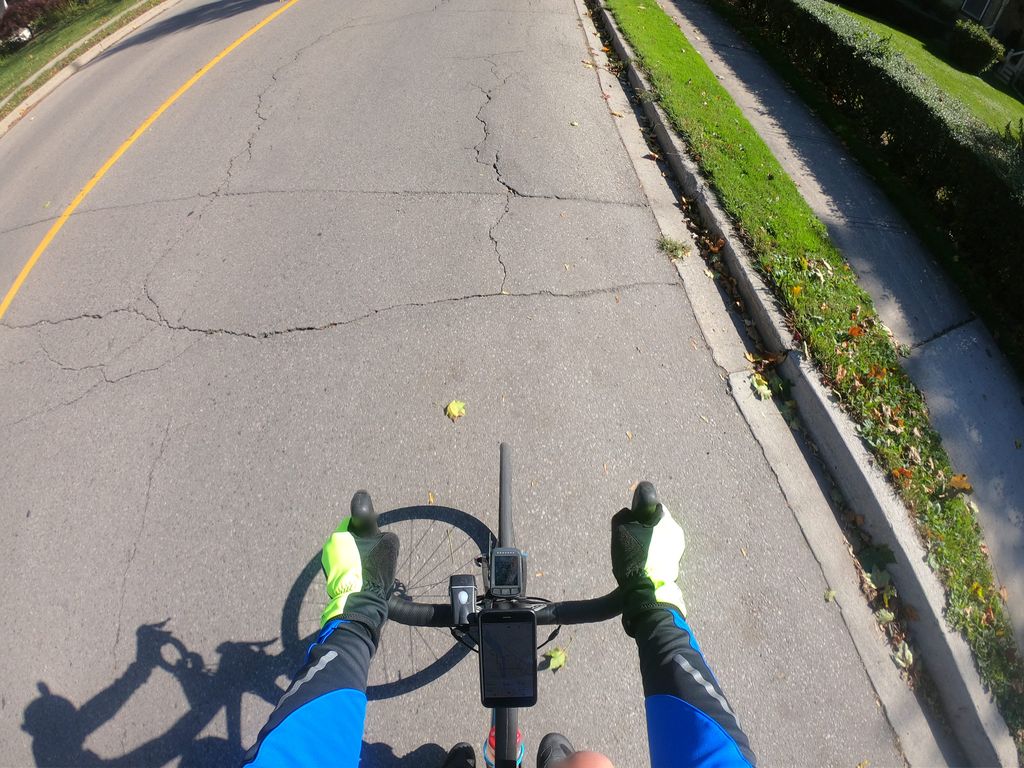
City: kitchener-waterloo